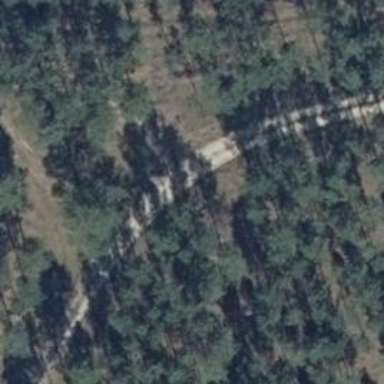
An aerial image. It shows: Gravel track with grade 3 tracktype.